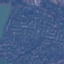
Land use / land cover: Residential